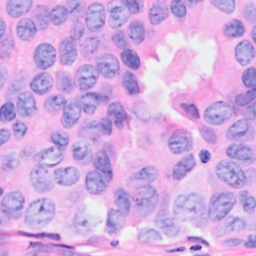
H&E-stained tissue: Breast